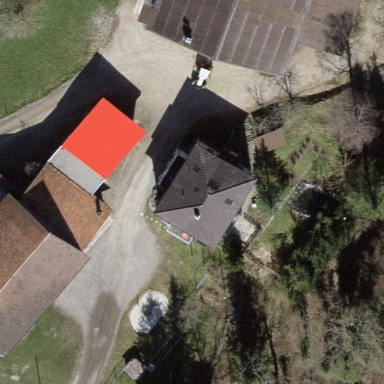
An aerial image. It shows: Detached building with pyramidal roof shape.